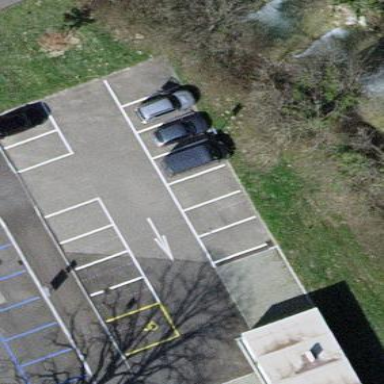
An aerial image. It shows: Parking area with surface.